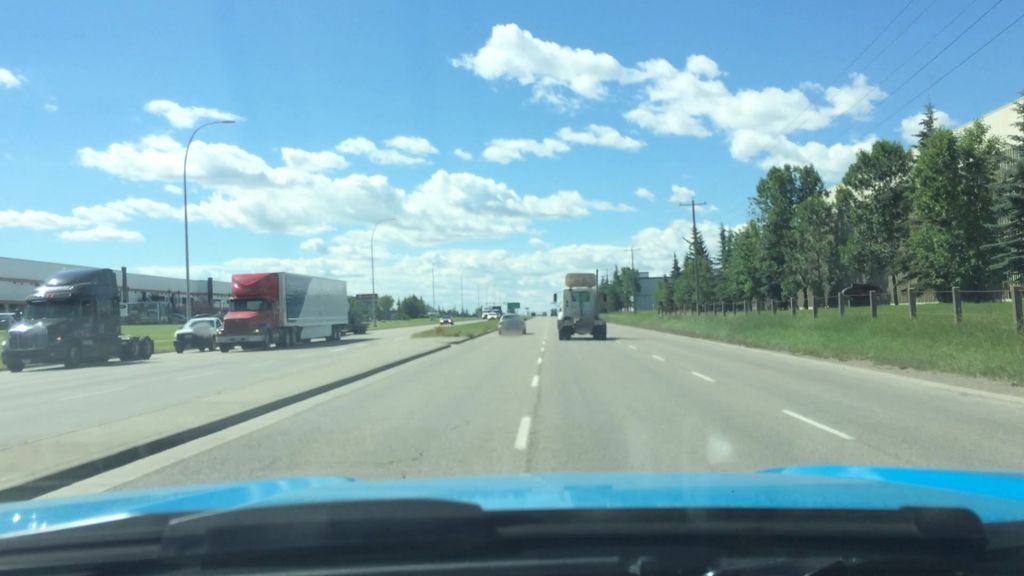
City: calgary